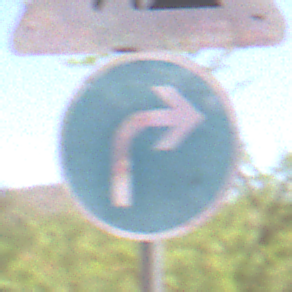
Verkehrszeichen: VorgeschriebeneFahrtrichtungRechts
Zusatzzeichen oben: Arbeitsstelle
Umgebung: Outdoor, RoadRail
Tageszeit: Midday
Wetter: Clear
Licht: Natural
Jahreszeit: NotSpecified
Kontrast: HighContrast